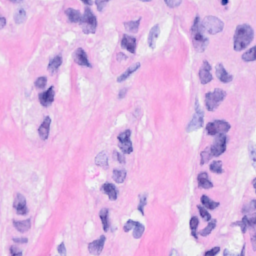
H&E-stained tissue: Breast